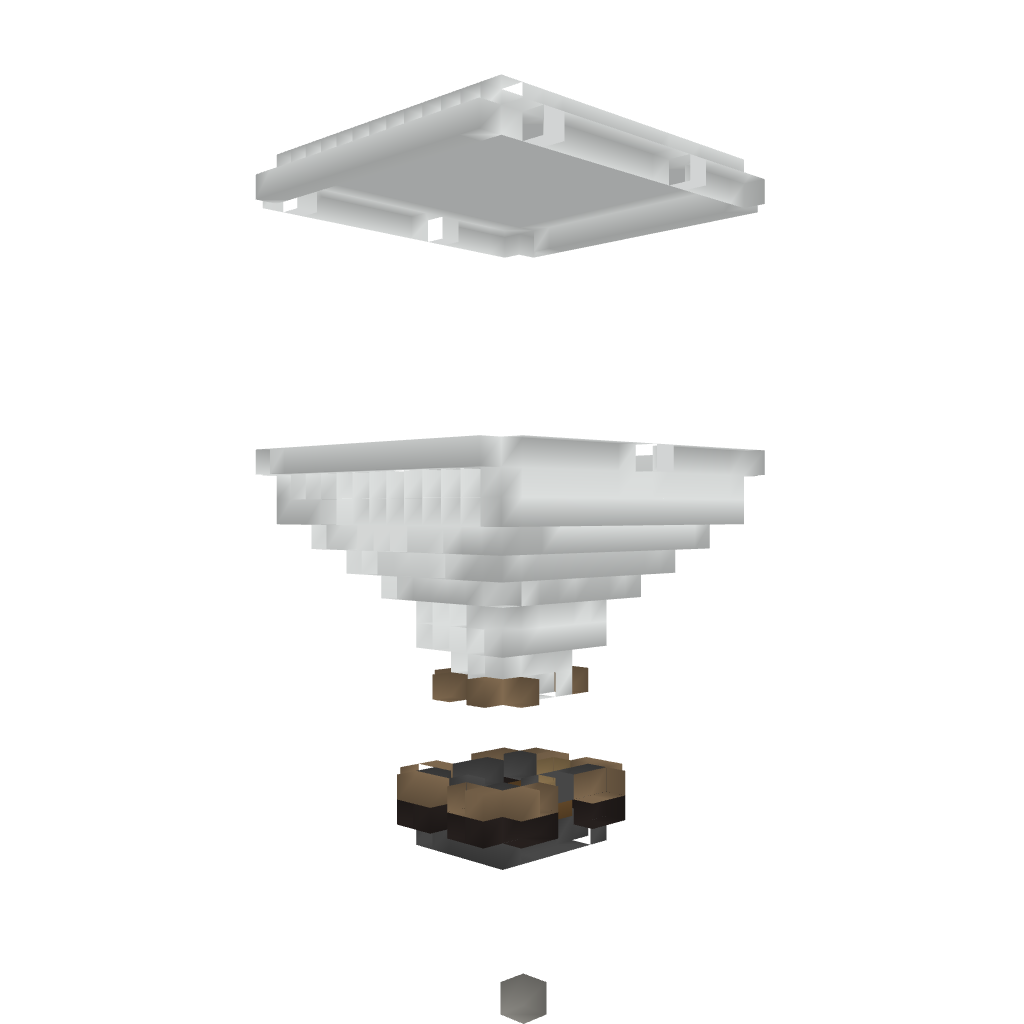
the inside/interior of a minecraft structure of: Hot air balloon